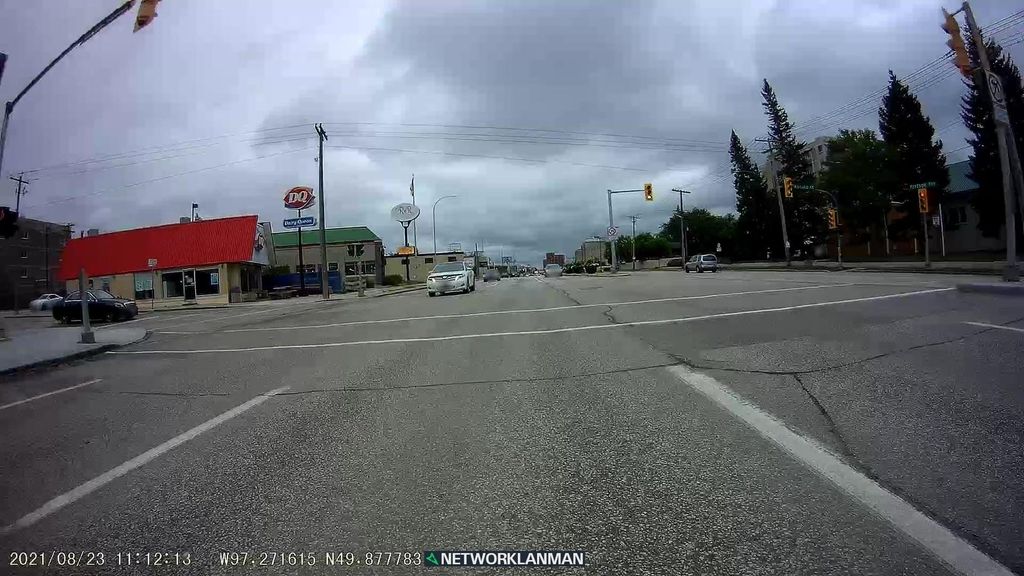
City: winnipeg